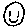
Label: smiley face